Question: Is it possible to make Relative or Linear layout on android with fixed header 20 dp, fixed footer 15 dp, and center should be stretched to all screen height -35dp?
Should look like this:

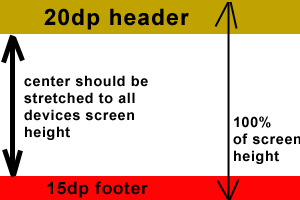
Answer: Yes. You can use many layouts for this s.a. RelativeLayout, LinearLayout or ConstraintLayout. I'd recommend RelativeLayout, inside which you put Views for header and footer and set their heights fixed. Here is an example of how you can do this in XML:
'''
<?xml version="1.0" encoding="utf-8"?>
<RelativeLayout
xmlns:android="http://schemas.android.com/apk/res/android"
android:layout_width="match_parent"
android:layout_height="match_parent">
<TextView
android:id="@+id/tv_top"
android:background="@android:color/holo_orange_light"
android:layout_alignParentTop="true"
android:layout_width="match_parent"
android:layout_height="20dp" />
<TextView
android:id="@+id/tv_bottom"
android:background="@android:color/holo_red_light"
android:layout_alignParentBottom="true"
android:layout_width="match_parent"
android:layout_height="15dp" />
<LinearLayout
android:layout_below="@id/tv_top"
android:layout_above="@id/tv_bottom"
android:orientation="vertical"
android:layout_width="wrap_content"
android:layout_height="wrap_content"/>
</RelativeLayout>
'''
And this is how it will look on a device:
<URL>